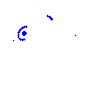
Particle: electron